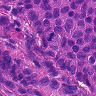
Metastatic tissue present: yes